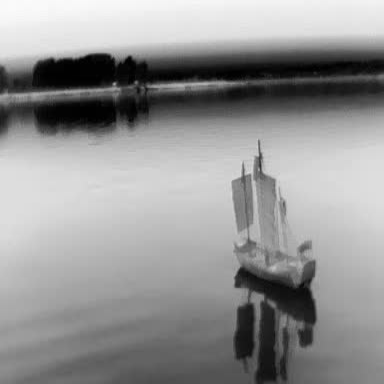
There is a sailboat in the infrared image.